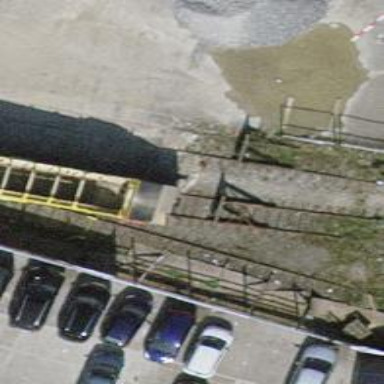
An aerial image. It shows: Railway buffer stop.